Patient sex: F
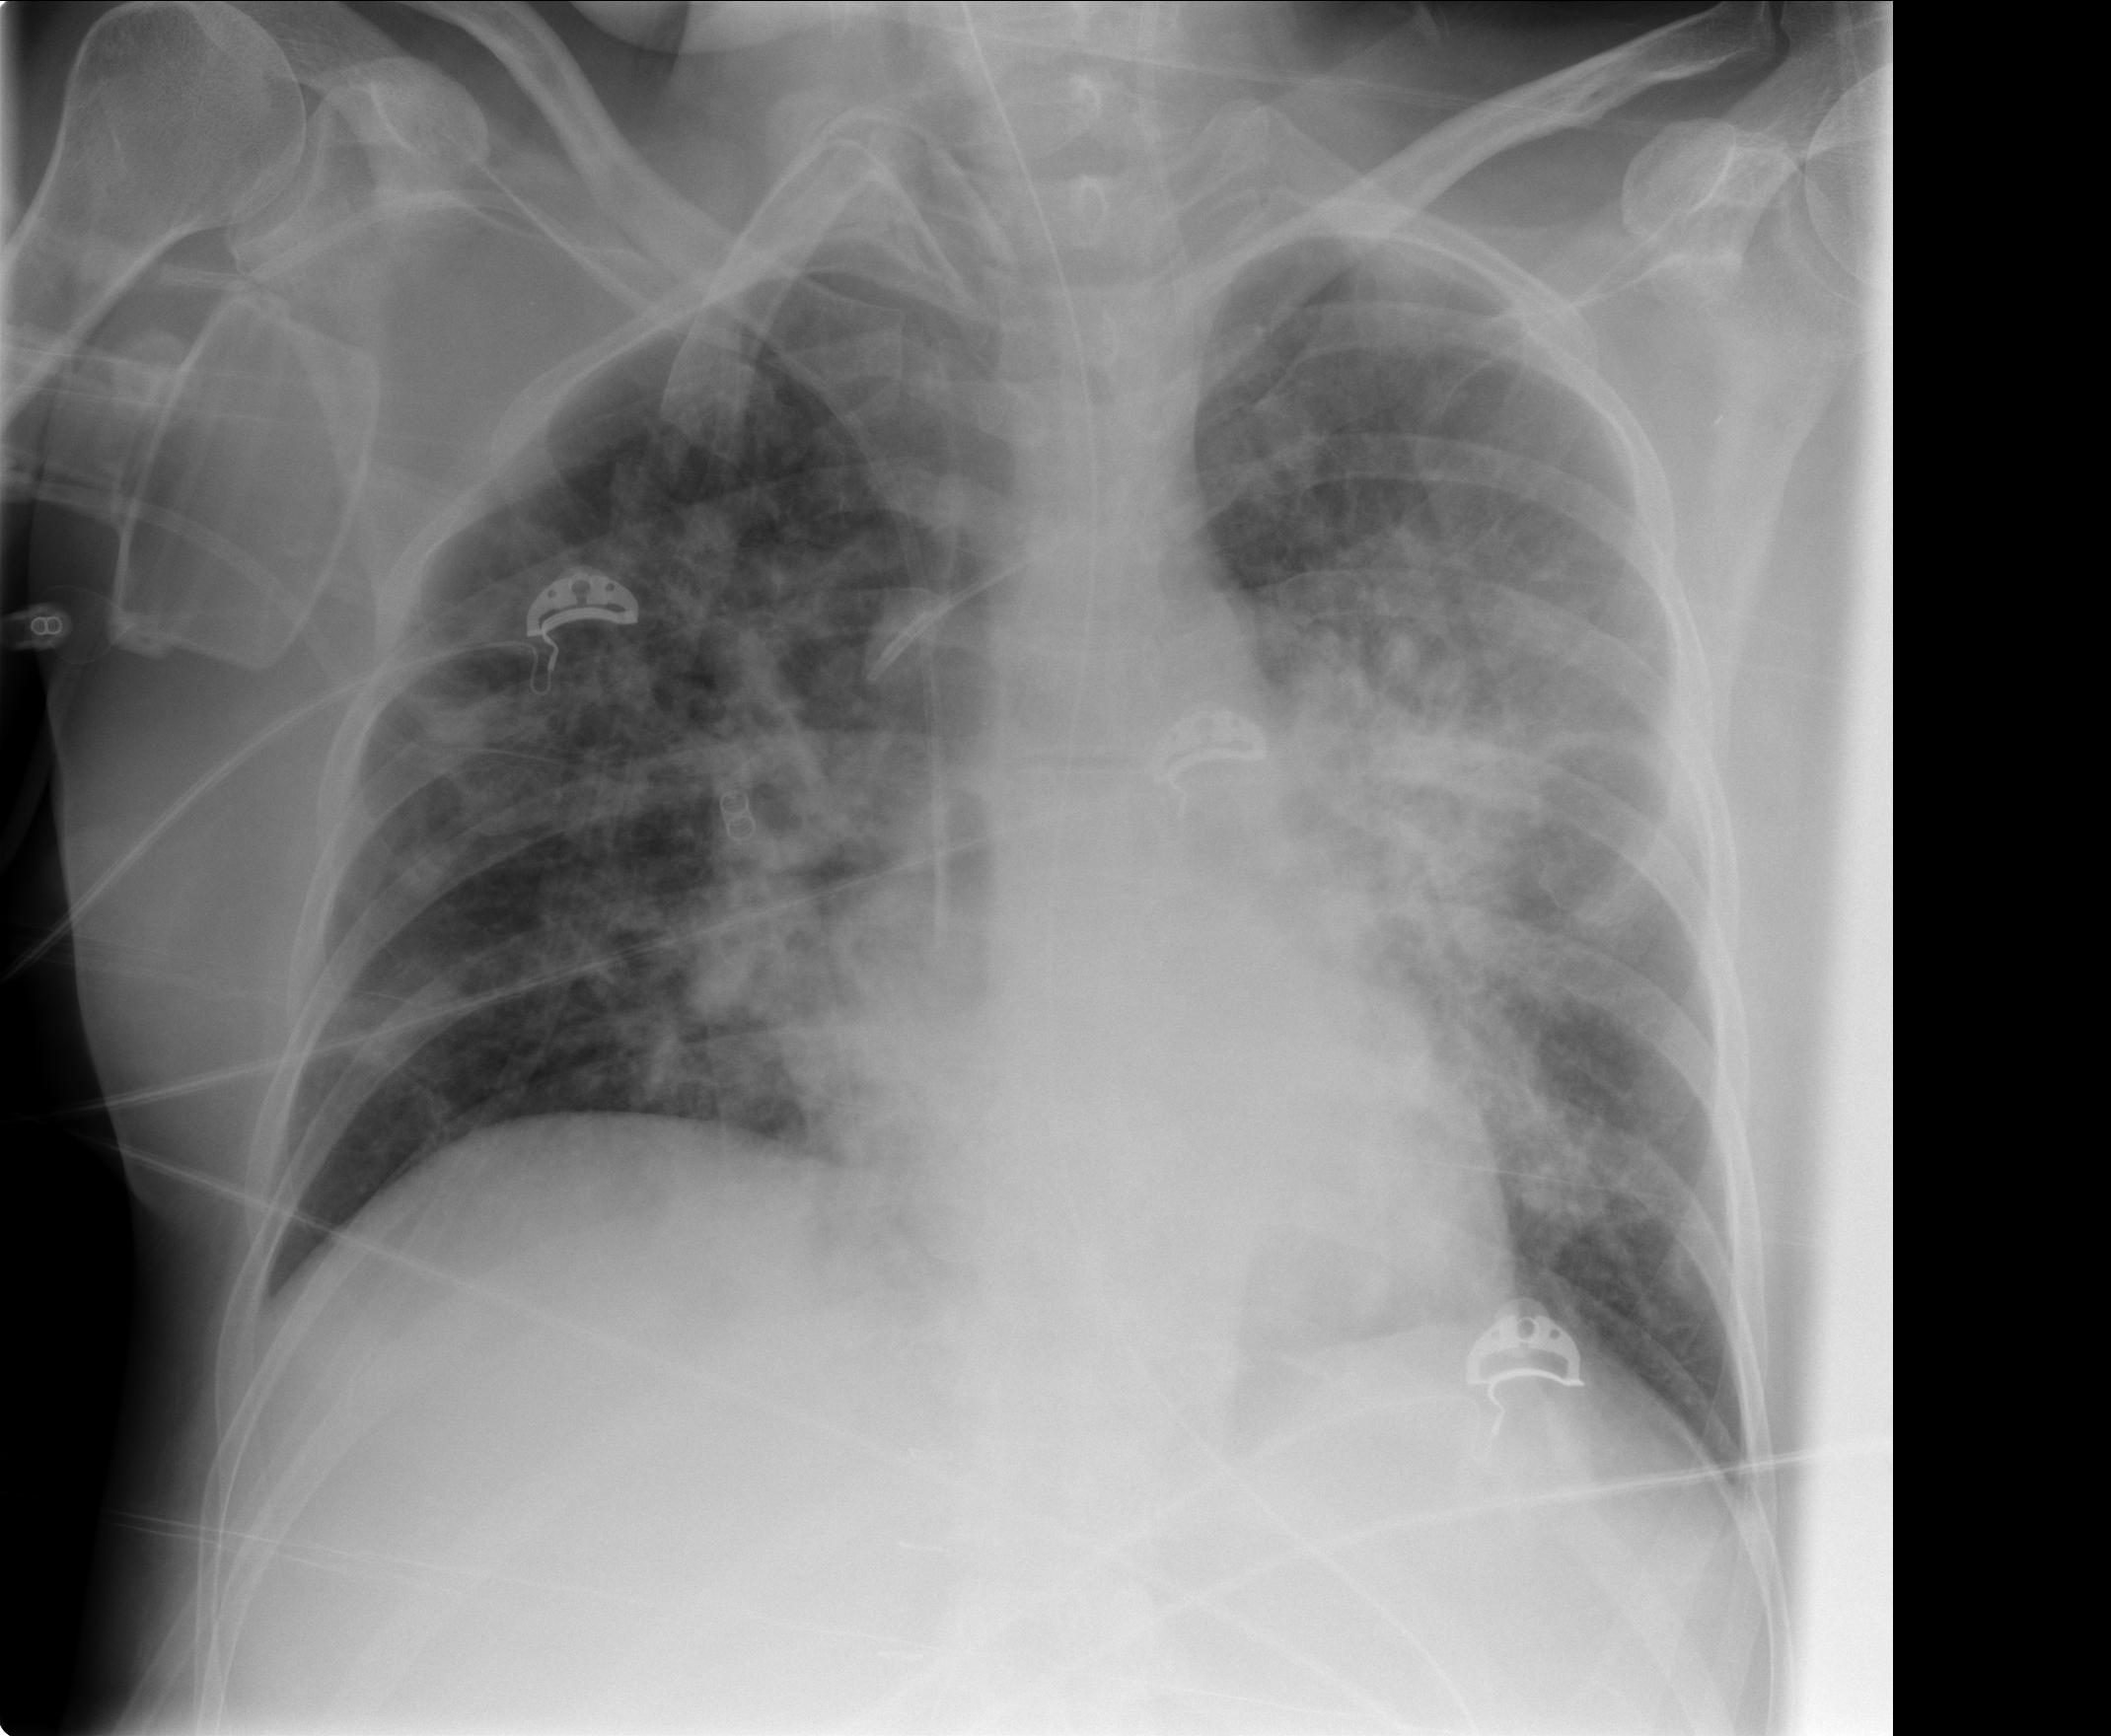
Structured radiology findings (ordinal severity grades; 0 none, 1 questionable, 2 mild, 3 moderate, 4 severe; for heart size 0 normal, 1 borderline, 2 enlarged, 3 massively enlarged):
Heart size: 0
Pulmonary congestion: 0
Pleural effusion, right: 0
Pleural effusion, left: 0
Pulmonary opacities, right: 3
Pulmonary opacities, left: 3
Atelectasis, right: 0
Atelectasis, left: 0